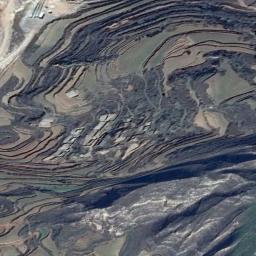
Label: terrace